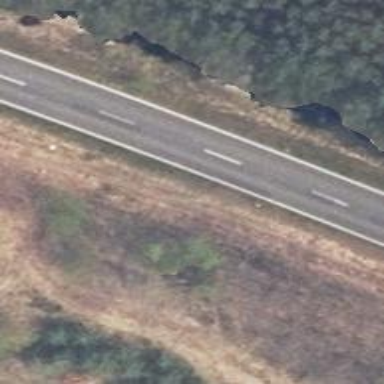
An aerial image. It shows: Secondary road with asphalt surface.